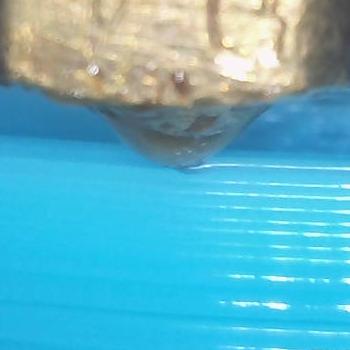
Flow rate: 59%